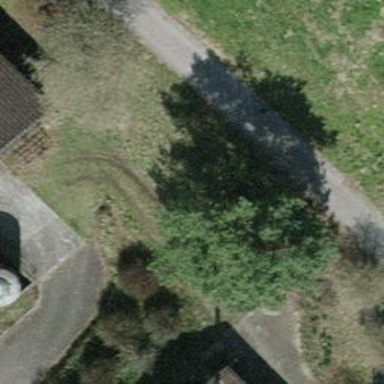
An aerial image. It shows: Urban tree adds touch of nature to the surroundings.